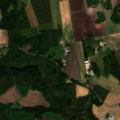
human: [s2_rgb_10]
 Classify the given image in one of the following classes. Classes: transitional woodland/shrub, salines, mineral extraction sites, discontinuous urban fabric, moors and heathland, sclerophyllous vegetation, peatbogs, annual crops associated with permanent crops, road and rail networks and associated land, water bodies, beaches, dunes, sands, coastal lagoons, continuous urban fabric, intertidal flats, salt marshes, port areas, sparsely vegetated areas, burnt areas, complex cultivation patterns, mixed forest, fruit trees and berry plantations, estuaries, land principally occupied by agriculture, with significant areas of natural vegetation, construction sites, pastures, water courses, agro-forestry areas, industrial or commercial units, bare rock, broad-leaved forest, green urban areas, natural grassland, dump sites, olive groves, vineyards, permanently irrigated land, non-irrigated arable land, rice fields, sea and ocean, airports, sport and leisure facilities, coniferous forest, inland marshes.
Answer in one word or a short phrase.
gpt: non-irrigated arable land, land principally occupied by agriculture, with significant areas of natural vegetation, coniferous forest, mixed forest